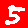
Digit: 5